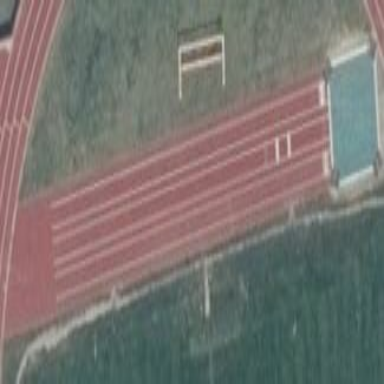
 specifically designed for long jump events."